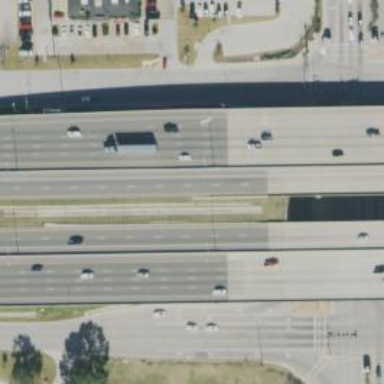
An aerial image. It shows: Bridge over motorway.